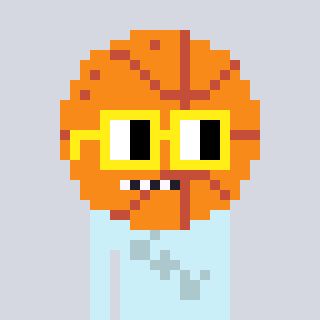
a pixel art character with square yellow glasses, a basketball-shaped head and a cold-colored body on a cool background